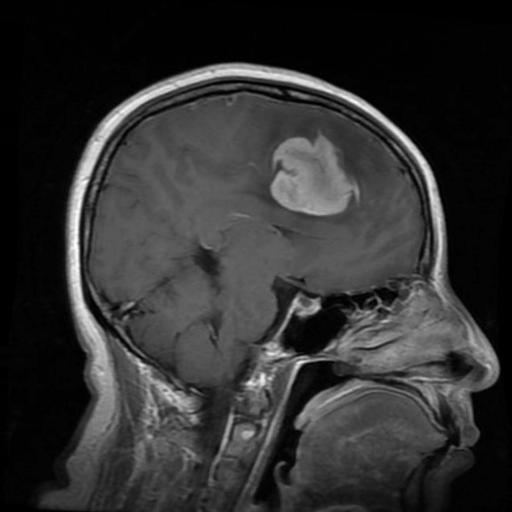
Label: meningioma